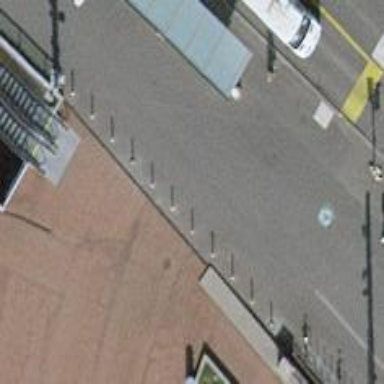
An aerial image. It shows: Bollard.